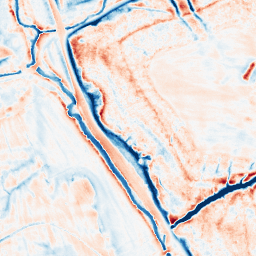
Category: edge_preserving
Decomposition family: anisotropic_diffusion
Decomposition parameters: iterations: 50
kappa: 10
gamma: 0.2
Upsampling method: bspline
Upsampling parameters: scale: 2
Upsampling scale: 2